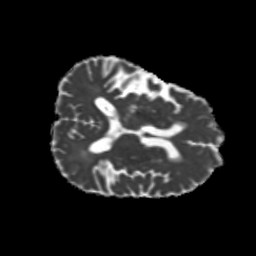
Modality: MD
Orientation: axial
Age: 60
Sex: female
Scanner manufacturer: siemens
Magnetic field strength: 3 T
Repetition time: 5.25 s
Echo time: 0.08 s